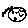
Label: moon